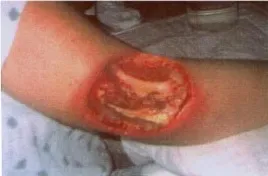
(Color) Progression of a wound in a patient following cardiac ablation procedure. The arm remained in the primary beam near the port of the x-ray tube with the separator cone removed. Debridement at 8 months after the procedure.
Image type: medical_photograph (other_medical_photograph)